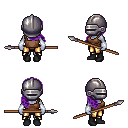
a pixel art fantasy rpg character, female body template, dark elf, purple skin, brown pirate shirt, gold greaves, purple right-swept hairstyle, metal helm, white cloth bracers, black shoes, spear, four views (front, back, left, right), 2x2 character sprite sheet, small pixel art, hard edges, no anti-aliasing